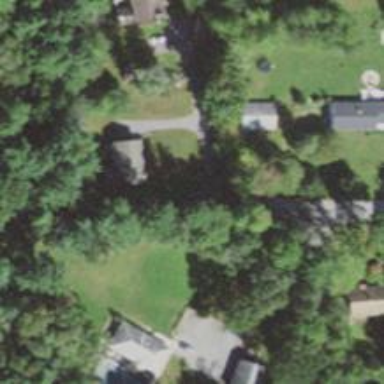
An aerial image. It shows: Residential driveway used as service road.